Question: When I click on Start the 'stopWatchLabel' shows the following (its static, nothings runs):
-
Can someone explain why?

.h
'''
#import <UIKit/UIKit.h>
@interface ViewController : UIViewController
{
NSTimer *stopWatchTimer;
NSDate *startDate;
}
@property (strong, nonatomic) IBOutlet UILabel *stopWatchLabel;
- (IBAction)startButtonTapped:(id)sender;
- (IBAction)stopButtonTapped:(id)sender;
-(void)updateTimer;
@end
'''
.m
'''
- (IBAction)startButtonTapped:(id)sender {
stopWatchTimer = [NSTimer scheduledTimerWithTimeInterval:1.0
target:self
selector:@selector(updateTimer)
userInfo:nil
repeats:YES];
}
- (void)updateTimer
{
NSDate *currentDate = [NSDate date];
NSTimeInterval timeInterval = [currentDate timeIntervalSinceDate:startDate];
NSDate *timerDate = [NSDate dateWithTimeIntervalSince1970:timeInterval];
NSDateFormatter *dateFormatter = [[NSDateFormatter alloc] init];
[dateFormatter setDateFormat:@"HH:mm"];
[dateFormatter setTimeZone:[NSTimeZone timeZoneForSecondsFromGMT:0.0]];
NSString *timeString=[dateFormatter stringFromDate:timerDate];
stopWatchLabel.text = timeString;
}
- (IBAction)stopButtonTapped:(id)sender {
[stopWatchTimer invalidate];
}
'''
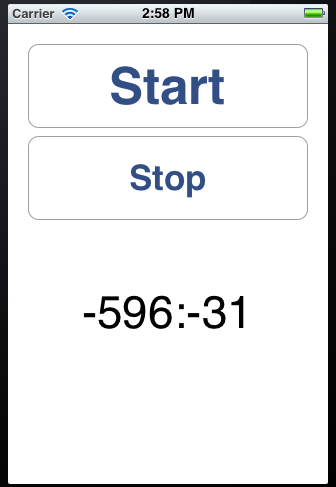
Answer: you don't set 'startDate'
your code should look like this (I assume this is ARC):
'''
- (IBAction)startButtonTapped:(id)sender {
startDate = [NSDate date];
stopWatchTimer = [NSTimer scheduledTimerWithTimeInterval:1.0
target:self
selector:@selector(updateTimer)
userInfo:nil
repeats:YES];
}
'''
and the updateTimer is a ridiculous complicated method to split seconds into minutes and seconds. Do some basic math.
'''
- (void)updateTimer
{
NSDate *currentDate = [NSDate date];
NSTimeInterval timeInterval = [currentDate timeIntervalSinceDate:startDate];
NSInteger minutes = floor(timeInterval/60);
NSInteger seconds = trunc(timeInterval - minutes * 60);
NSString *timeString=[NSString stringWithFormat:@"%i:%02i", minutes, seconds];
stopWatchLabel.text = timeString;
}
'''
---
EDIT: Actually you should use the built in NSCalendar/NSDateComponents API because it does not ignore daylight saving like the basic math method.
'''
- (void)updateTimer
{
NSDate *currentDate = [NSDate date];
NSCalendar *calendar = [[NSCalendar alloc] initWithCalendarIdentifier:NSGregorianCalendar];
NSDateComponents *components = [calendar components:NSSecondCalendarUnit|NSMinuteCalendarUnit fromDate:startDate toDate:currentDate options:0];
NSInteger minutes = [components minute];
NSInteger seconds = [components second];
NSString *timeString=[NSString stringWithFormat:@"%i:%02i", minutes, seconds];
stopWatchLabel.text = timeString;
}
'''